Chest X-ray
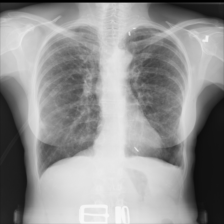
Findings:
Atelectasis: negative
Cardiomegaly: negative
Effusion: negative
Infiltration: negative
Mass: negative
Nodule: negative
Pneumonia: negative
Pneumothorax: negative
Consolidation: negative
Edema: negative
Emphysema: negative
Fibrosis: negative
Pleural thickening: negative
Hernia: negative